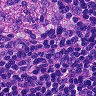
Metastatic tissue present: no